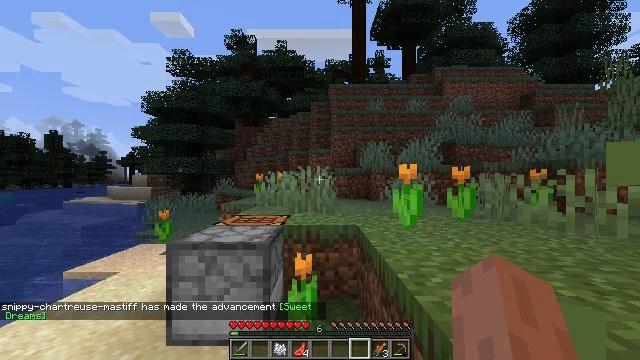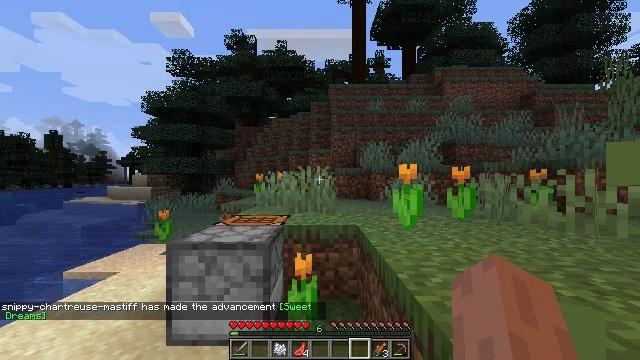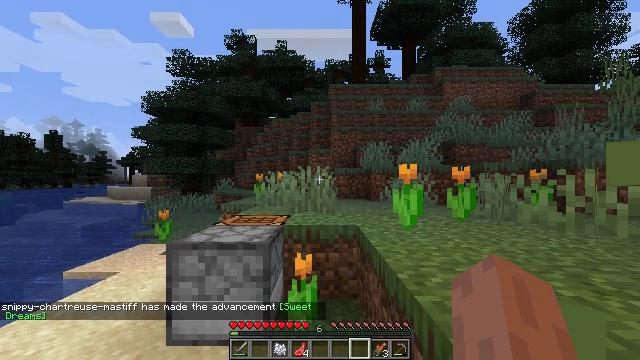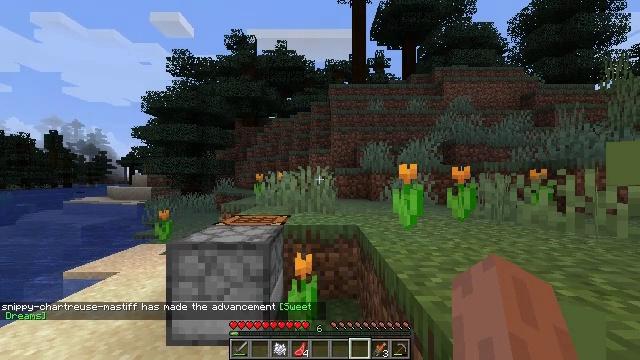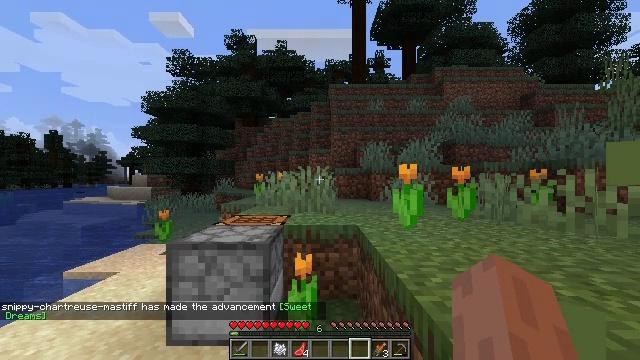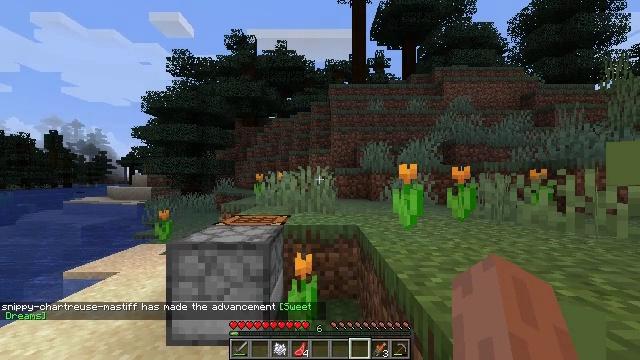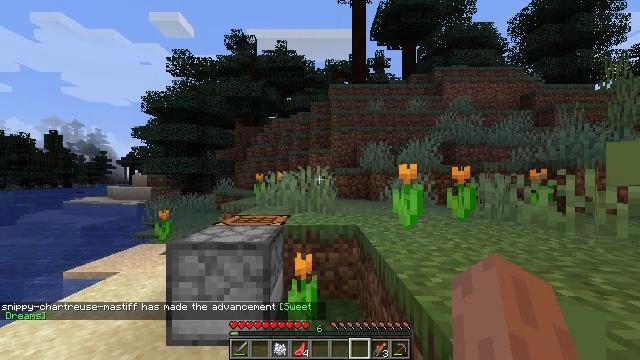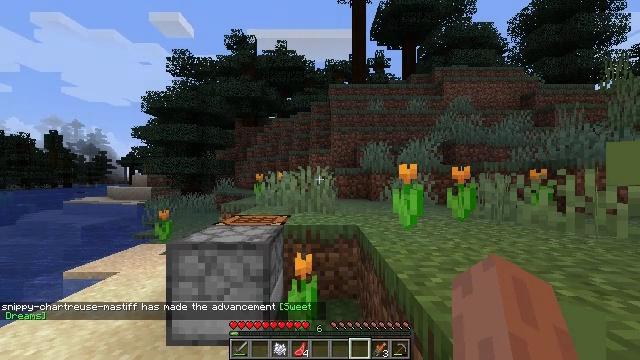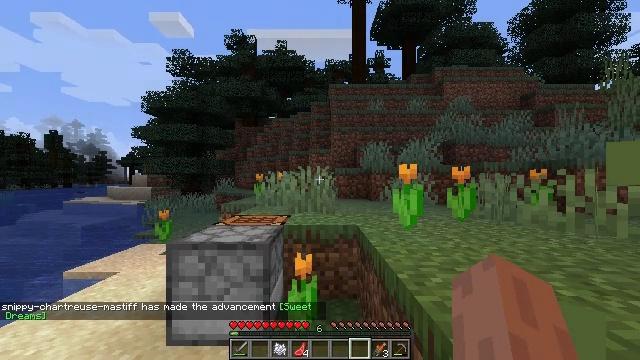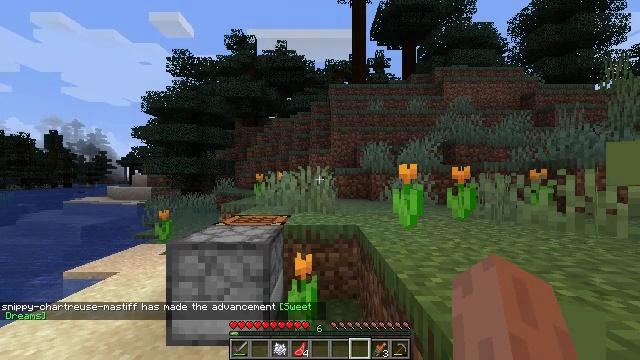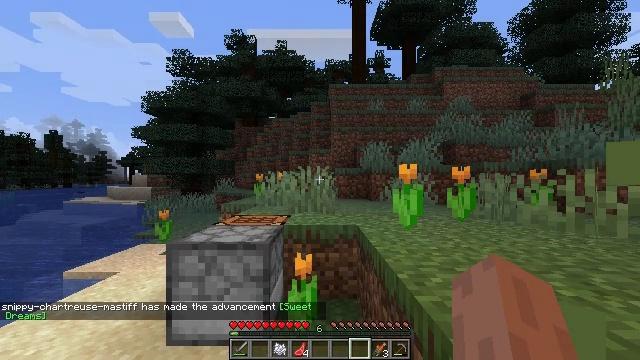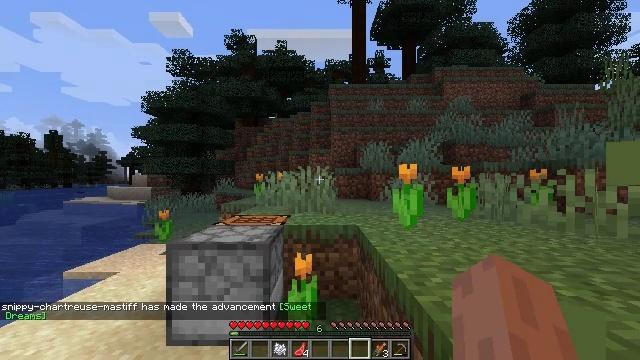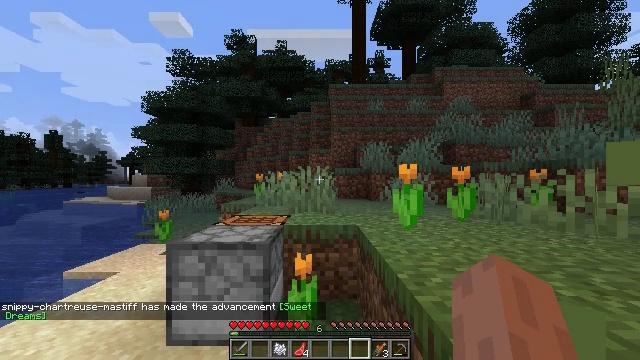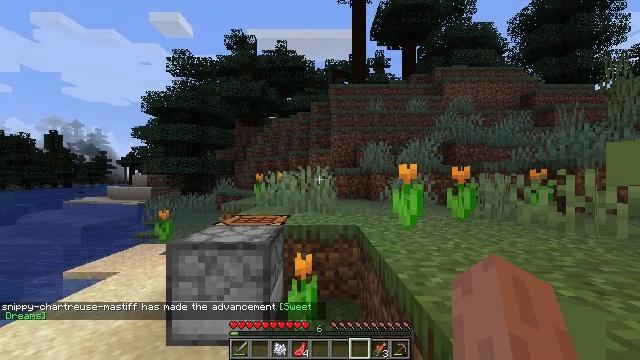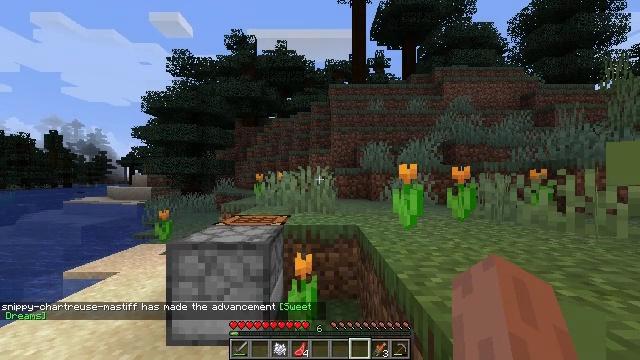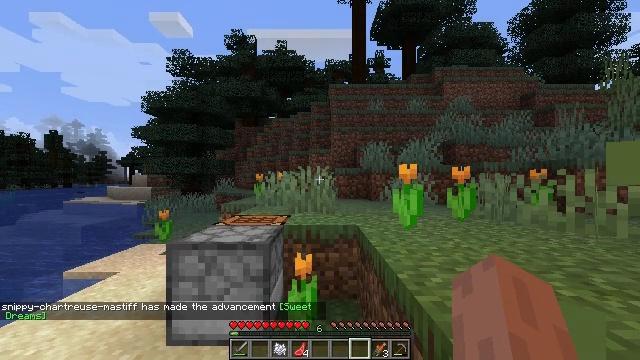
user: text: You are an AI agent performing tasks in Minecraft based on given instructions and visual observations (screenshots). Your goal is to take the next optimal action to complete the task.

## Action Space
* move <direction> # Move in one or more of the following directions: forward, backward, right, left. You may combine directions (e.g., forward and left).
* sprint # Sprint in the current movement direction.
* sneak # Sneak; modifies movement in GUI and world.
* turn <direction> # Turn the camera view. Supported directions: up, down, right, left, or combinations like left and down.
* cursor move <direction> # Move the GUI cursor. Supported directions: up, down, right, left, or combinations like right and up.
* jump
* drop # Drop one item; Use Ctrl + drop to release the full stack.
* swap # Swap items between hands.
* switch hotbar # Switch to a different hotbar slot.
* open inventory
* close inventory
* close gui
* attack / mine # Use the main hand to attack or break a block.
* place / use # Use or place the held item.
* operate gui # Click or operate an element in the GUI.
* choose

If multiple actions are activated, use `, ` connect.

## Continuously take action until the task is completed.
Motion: motion action
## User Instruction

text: Put raw salmon in the furnace to craft cooked salmon.
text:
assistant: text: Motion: no_op
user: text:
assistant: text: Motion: no_op
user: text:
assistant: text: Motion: no_op
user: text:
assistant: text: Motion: no_op
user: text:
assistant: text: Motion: no_op
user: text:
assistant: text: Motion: no_op
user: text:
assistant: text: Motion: no_op
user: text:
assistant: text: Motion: no_op
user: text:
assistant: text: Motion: no_op
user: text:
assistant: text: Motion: no_op
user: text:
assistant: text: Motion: no_op
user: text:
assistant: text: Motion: no_op
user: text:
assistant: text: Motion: no_op
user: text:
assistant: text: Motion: no_op
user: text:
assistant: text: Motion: no_op
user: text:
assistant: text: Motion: no_op
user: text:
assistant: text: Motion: no_op
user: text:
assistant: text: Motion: no_op
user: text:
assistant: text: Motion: no_op
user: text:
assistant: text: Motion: no_op
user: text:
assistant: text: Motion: no_op
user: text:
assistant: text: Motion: no_op
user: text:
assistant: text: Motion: no_op
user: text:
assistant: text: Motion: no_op
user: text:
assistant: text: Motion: no_op
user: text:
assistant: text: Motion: no_op
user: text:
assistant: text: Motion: no_op
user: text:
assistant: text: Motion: no_op
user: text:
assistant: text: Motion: no_op
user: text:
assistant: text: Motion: turn left and down